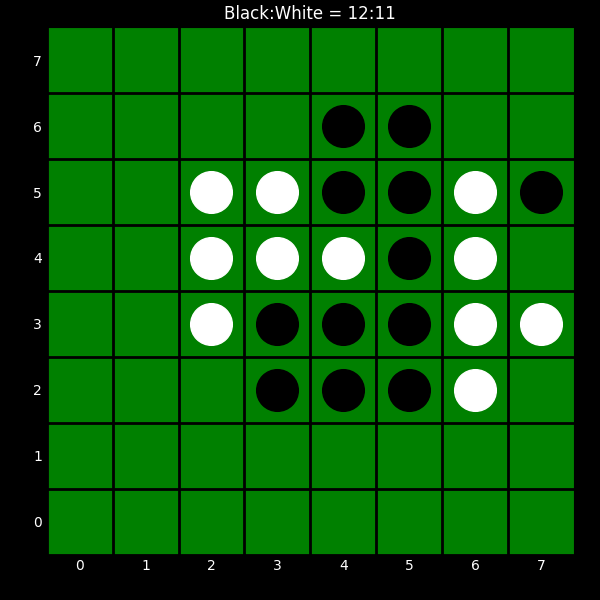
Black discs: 12
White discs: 11